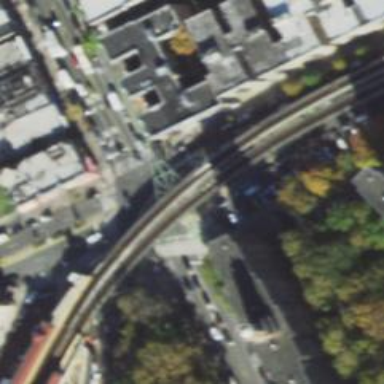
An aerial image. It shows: Railway bridge with electrified lines.